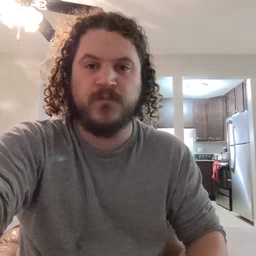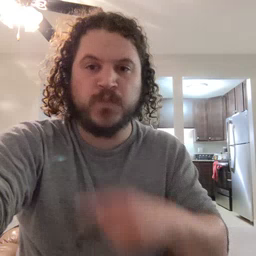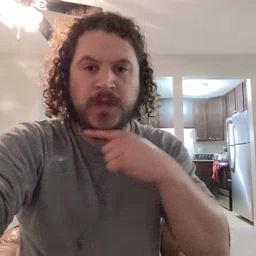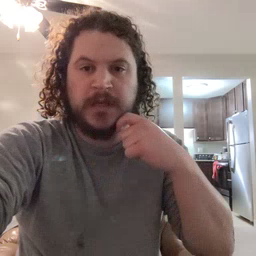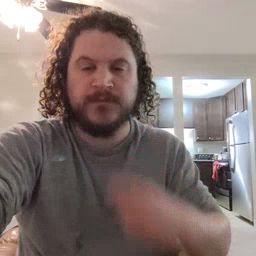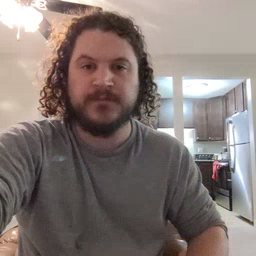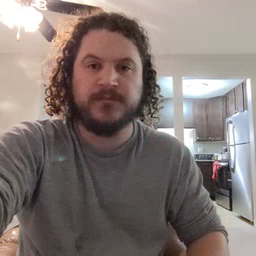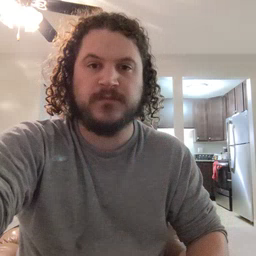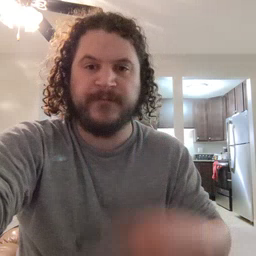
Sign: dry